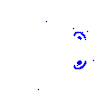
Particle: electron